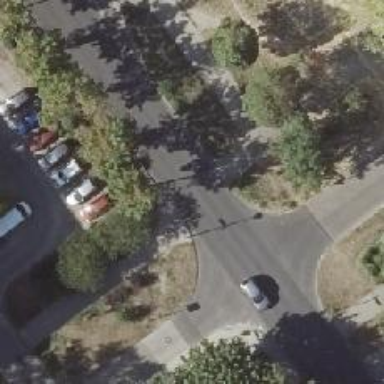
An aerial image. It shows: Unmarked crossing on the road.